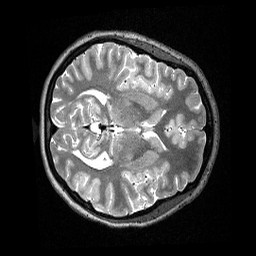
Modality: T2w
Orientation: axial
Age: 29
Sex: female
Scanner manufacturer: siemens
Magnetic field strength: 3 T
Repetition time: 3.2 s
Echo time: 0.479 s